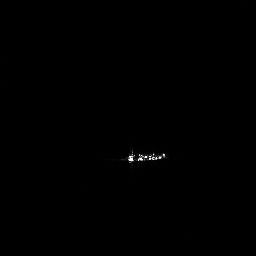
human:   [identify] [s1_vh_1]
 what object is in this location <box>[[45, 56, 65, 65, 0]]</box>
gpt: <ref>1 medium ship at the center</ref>